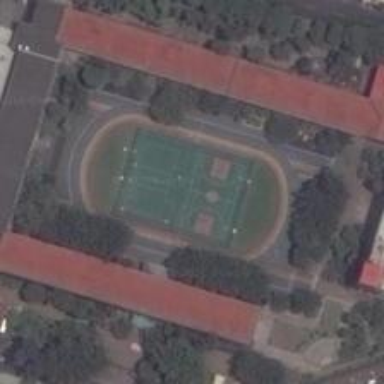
Both sides of the playground have red buildings and are integrated by lush plants .